Field crop: maize
Growth stage: 2
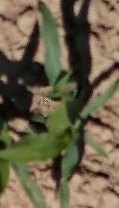
Species: maize